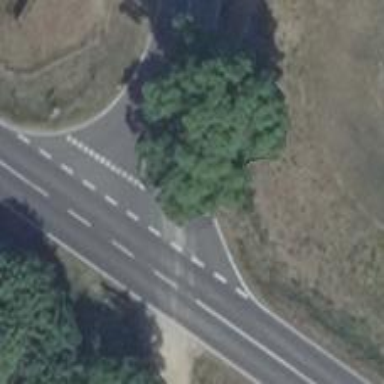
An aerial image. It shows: Road with "give way" sign.